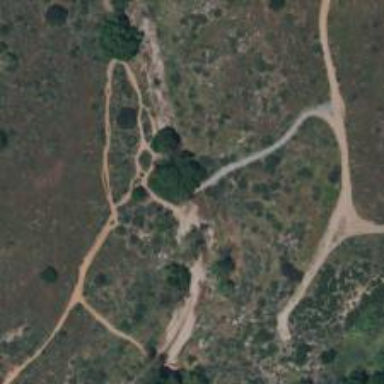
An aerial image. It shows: Path leading to bridge.